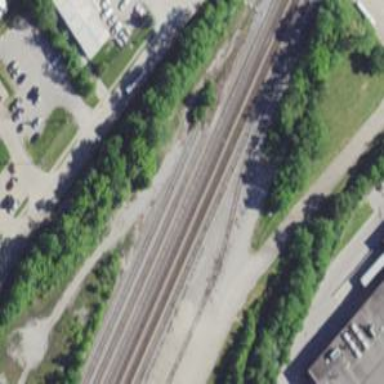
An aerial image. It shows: Railway siding with rails.